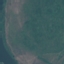
Land use / land cover class: Pasture